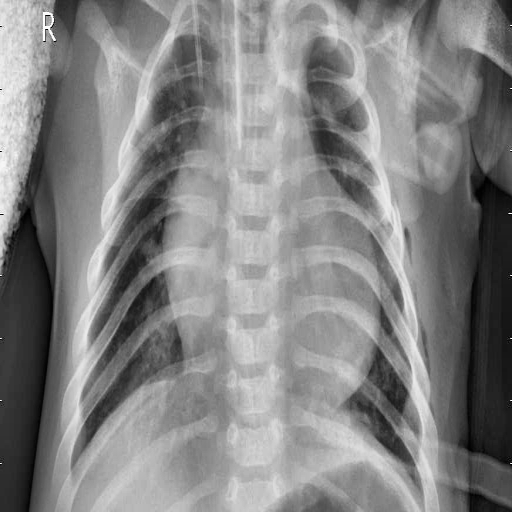
Finding: PNEUMONIA